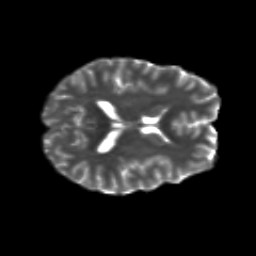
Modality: T2w
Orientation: axial
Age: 21
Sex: male
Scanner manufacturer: siemens
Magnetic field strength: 3 T
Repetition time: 8.8 s
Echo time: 0.085 s